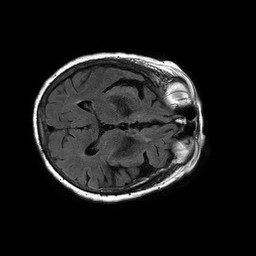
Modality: FLAIR
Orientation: axial
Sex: female
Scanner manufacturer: philips
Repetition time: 11 s
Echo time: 0.125 s